二年级 · 算术
我会认时间。

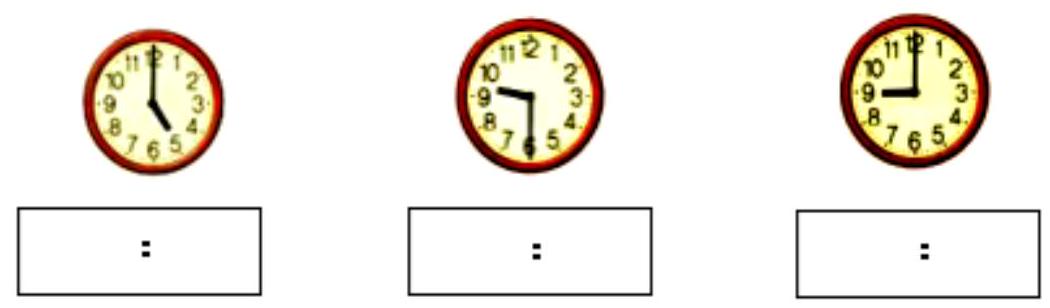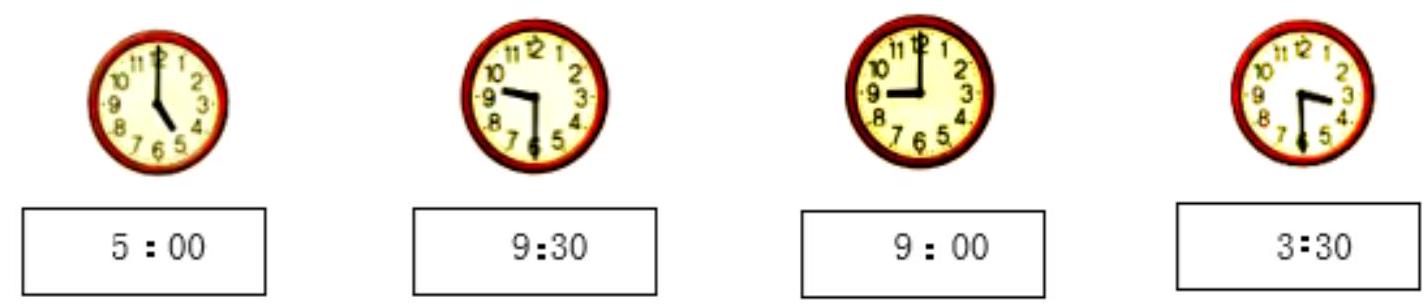
答案: 5: 00; 9: $30 ; 9: 00 ; 3: 30$

【分析】钟表上较长的是分针, 较短的是时针, 分针指向 12 , 时针指向几, 就是几时; 分针指向 6 ,指针刚好过几，就是几时半。

【详解】由分析可得:

【点睛】熟练掌握整点、半点和钟面指针的位置关系是解题的关键。